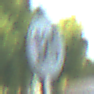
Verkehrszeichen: EndeGeschwindigkeit120
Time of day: SunriseSunset
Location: Outdoor (Suburban)
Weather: PartlyCloudy
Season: NotSpecified
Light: Natural